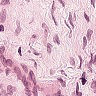
Metastatic tissue present: no